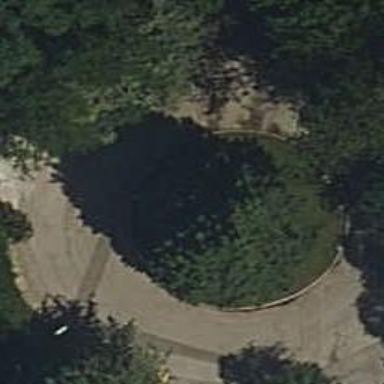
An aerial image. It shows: Turning loop on the road.